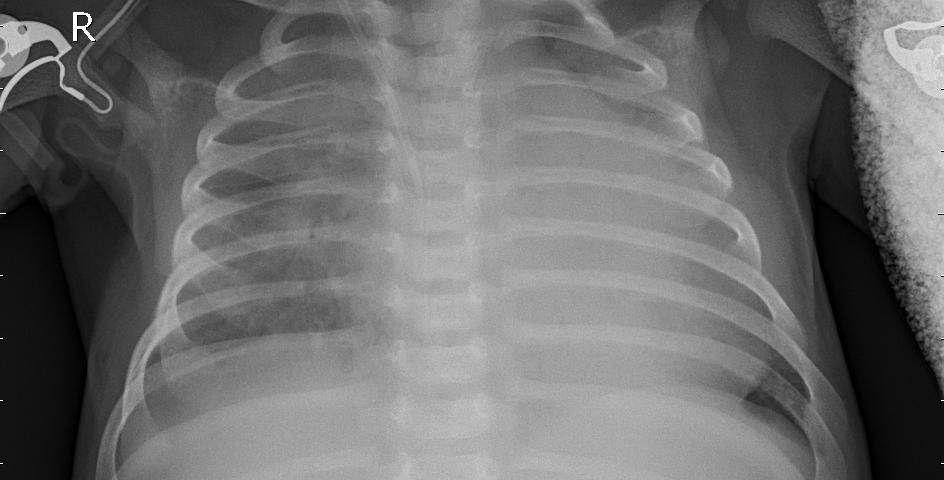
Diagnosis: PNEUMONIA